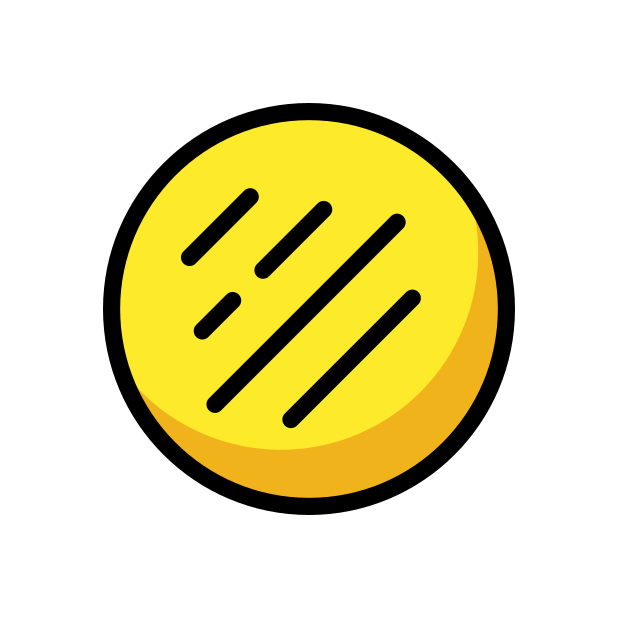
flatbread